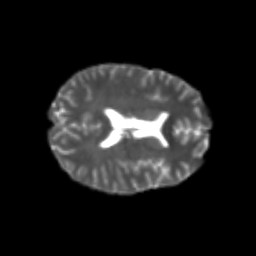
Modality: T2w
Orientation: axial
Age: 22
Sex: female
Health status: healthy
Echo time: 0.074 s